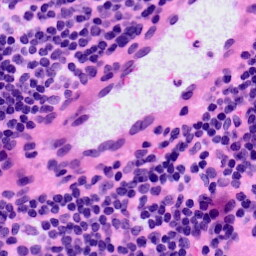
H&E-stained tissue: LymphNode